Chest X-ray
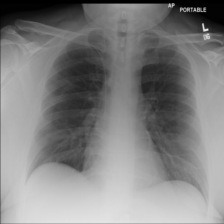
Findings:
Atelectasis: negative
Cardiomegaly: negative
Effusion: negative
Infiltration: negative
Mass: negative
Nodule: negative
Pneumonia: negative
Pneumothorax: negative
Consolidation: negative
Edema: negative
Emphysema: negative
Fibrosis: negative
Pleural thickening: negative
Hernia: negative